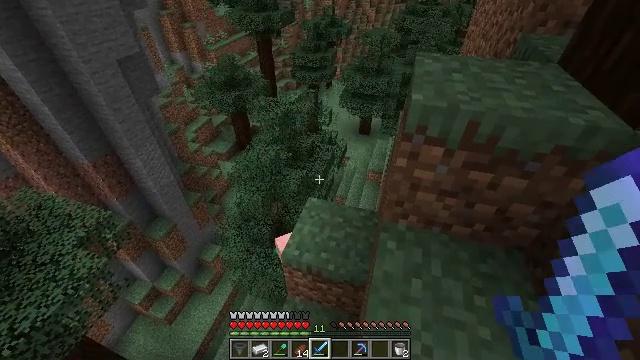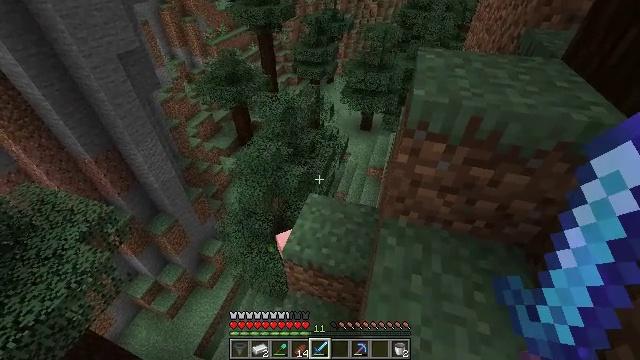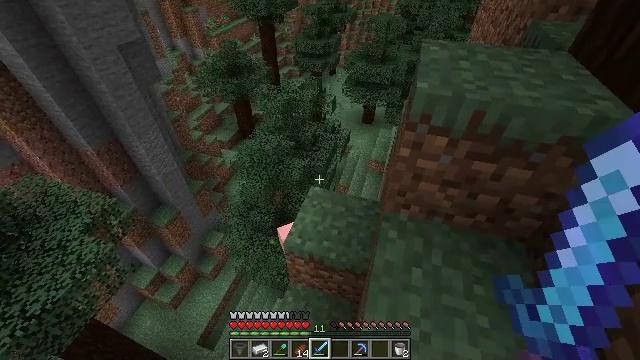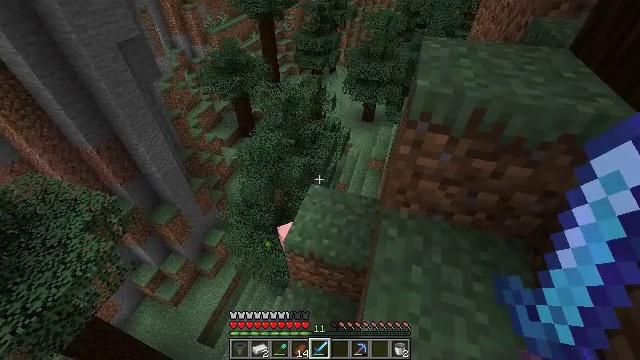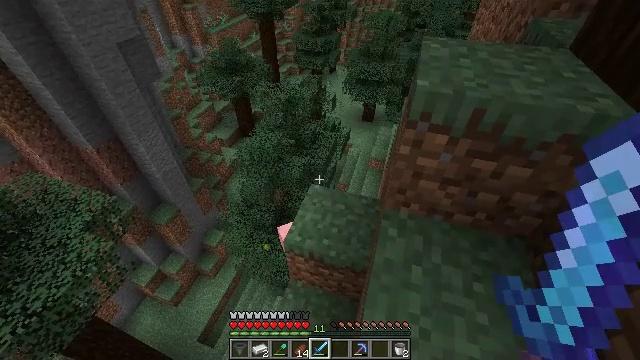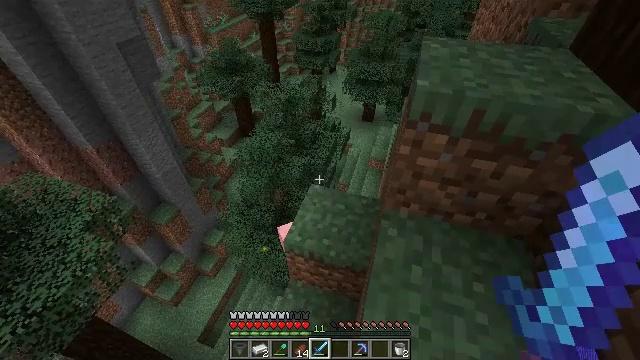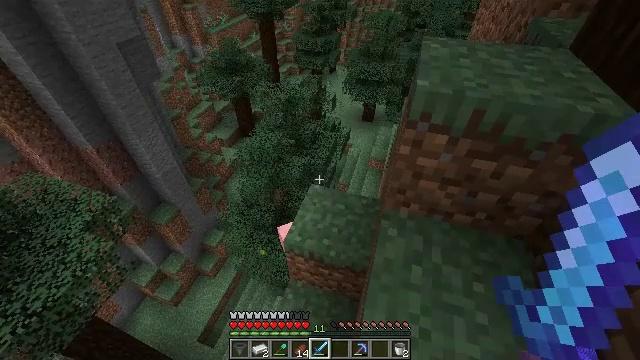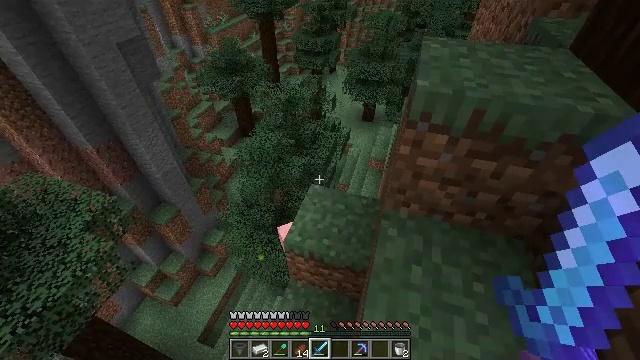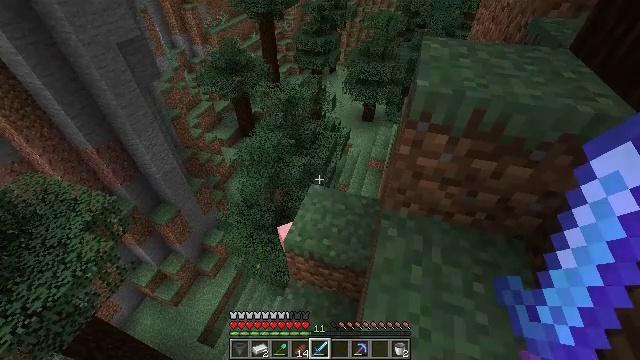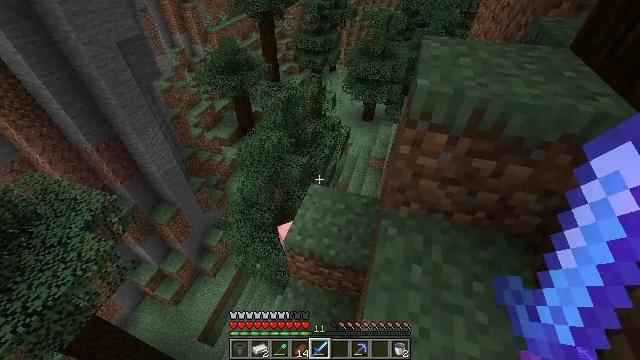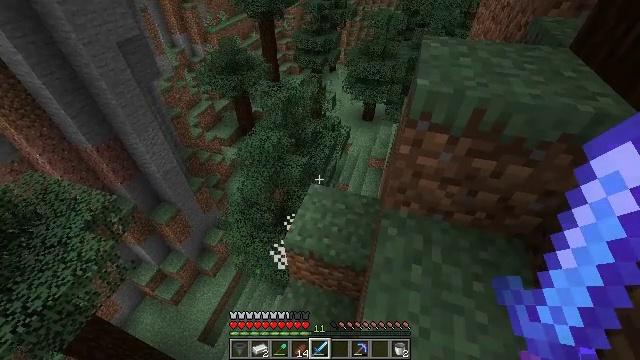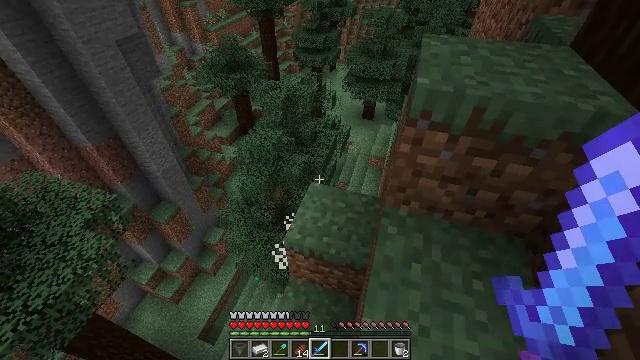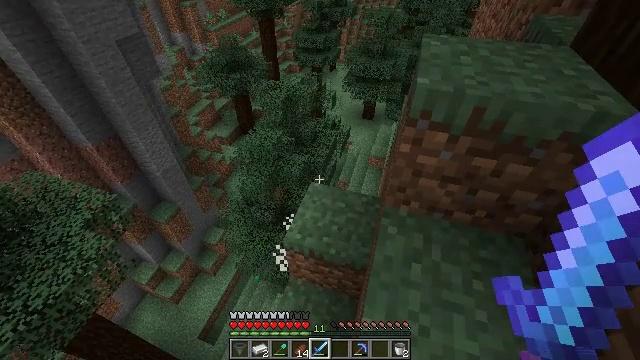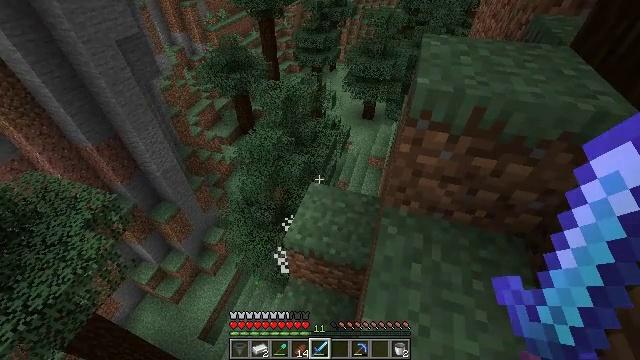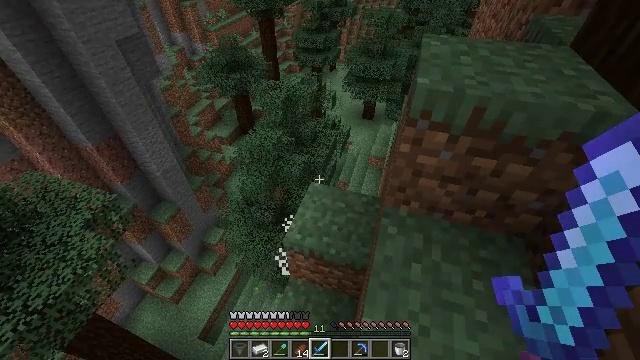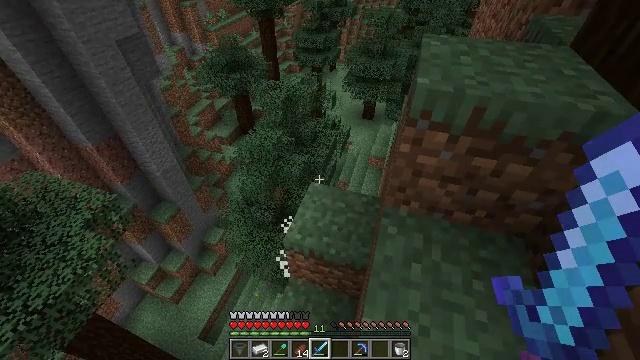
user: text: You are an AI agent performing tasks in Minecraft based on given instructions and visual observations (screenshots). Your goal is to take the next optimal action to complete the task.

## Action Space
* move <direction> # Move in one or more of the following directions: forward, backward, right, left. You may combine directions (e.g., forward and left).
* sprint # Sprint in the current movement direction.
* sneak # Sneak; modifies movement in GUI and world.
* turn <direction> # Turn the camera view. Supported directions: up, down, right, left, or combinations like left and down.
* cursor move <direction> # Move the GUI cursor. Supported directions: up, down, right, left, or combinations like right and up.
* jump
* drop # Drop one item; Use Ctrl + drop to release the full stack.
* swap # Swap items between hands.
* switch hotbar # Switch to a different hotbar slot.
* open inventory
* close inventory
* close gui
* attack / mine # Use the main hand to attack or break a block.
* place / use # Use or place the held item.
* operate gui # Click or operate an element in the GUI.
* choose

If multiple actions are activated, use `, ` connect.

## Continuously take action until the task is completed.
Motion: motion action
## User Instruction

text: Mine the large fern from the ground.
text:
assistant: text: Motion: no_op
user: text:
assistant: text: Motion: turn down
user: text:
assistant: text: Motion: no_op
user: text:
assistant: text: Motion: no_op
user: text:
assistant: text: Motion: no_op
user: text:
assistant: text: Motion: no_op
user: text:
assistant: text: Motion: no_op
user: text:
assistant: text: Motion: no_op
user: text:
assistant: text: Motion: no_op
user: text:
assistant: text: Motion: no_op
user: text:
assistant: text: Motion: no_op
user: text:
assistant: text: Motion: no_op
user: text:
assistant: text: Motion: no_op
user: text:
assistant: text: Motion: no_op
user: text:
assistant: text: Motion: no_op
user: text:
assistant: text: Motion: no_op
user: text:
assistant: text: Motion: move forward
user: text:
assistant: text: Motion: move forward
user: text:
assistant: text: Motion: move forward
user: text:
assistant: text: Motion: move forward
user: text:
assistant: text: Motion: move forward
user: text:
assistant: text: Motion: move forward
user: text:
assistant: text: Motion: move forward, turn right
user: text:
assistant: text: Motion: move forward, turn right and down
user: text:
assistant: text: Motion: turn right and down
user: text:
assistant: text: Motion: turn right and down
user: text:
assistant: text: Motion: turn right and down
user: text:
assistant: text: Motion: no_op
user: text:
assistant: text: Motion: no_op
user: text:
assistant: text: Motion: move forward